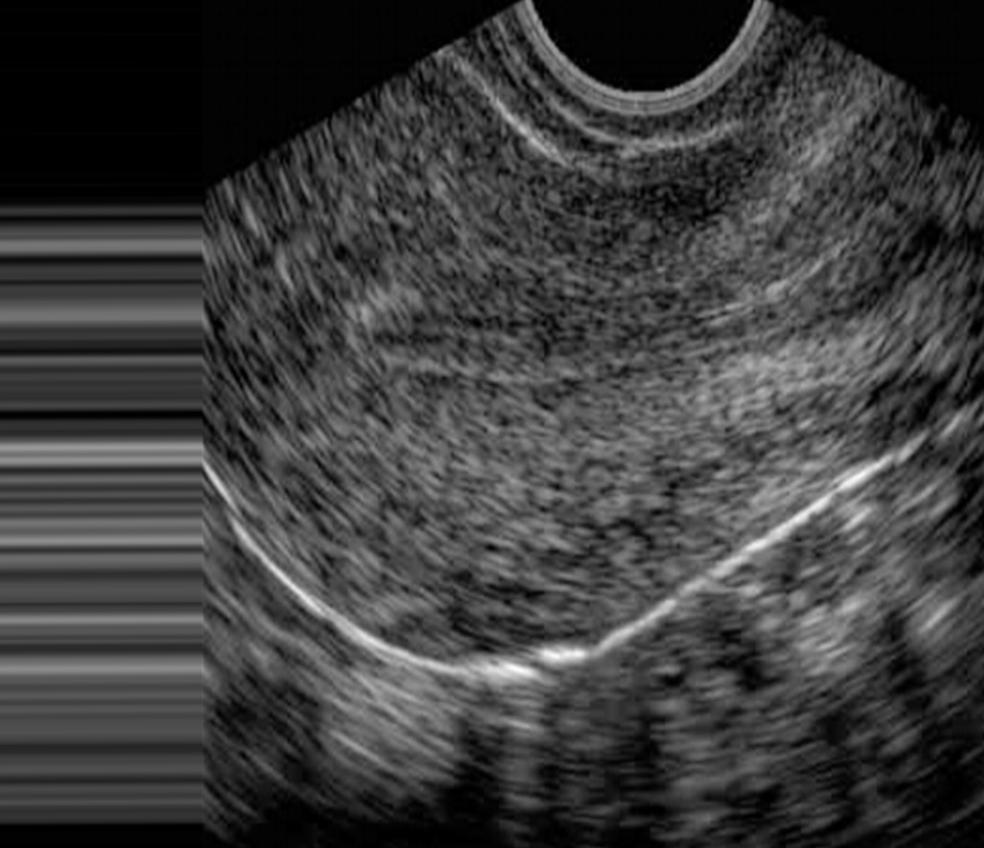
Label: notinfected